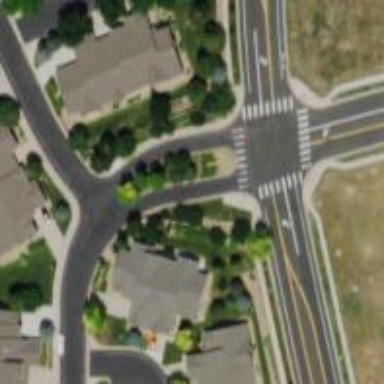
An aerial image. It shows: Marked road crossing.